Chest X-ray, PA view. Patient: 56 years old, sex M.
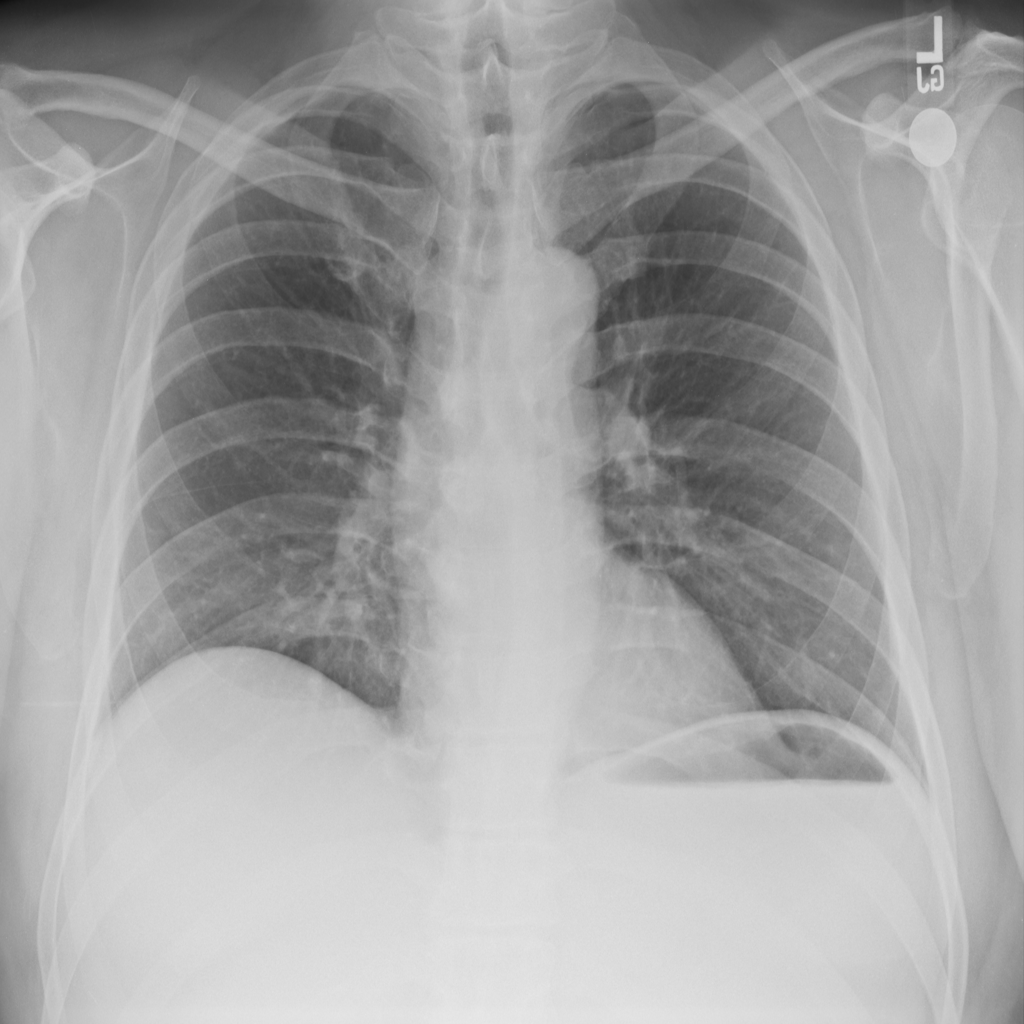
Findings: No Finding